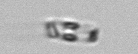
Label: Cerataulina_pelagica